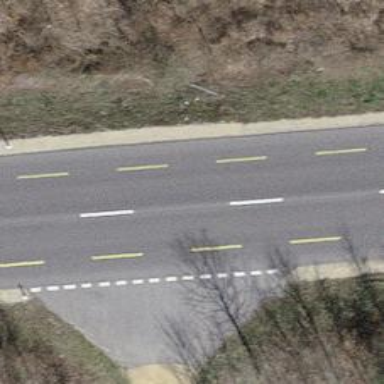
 with designated cycle lane on both sides."